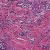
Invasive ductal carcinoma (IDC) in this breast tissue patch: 0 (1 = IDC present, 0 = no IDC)